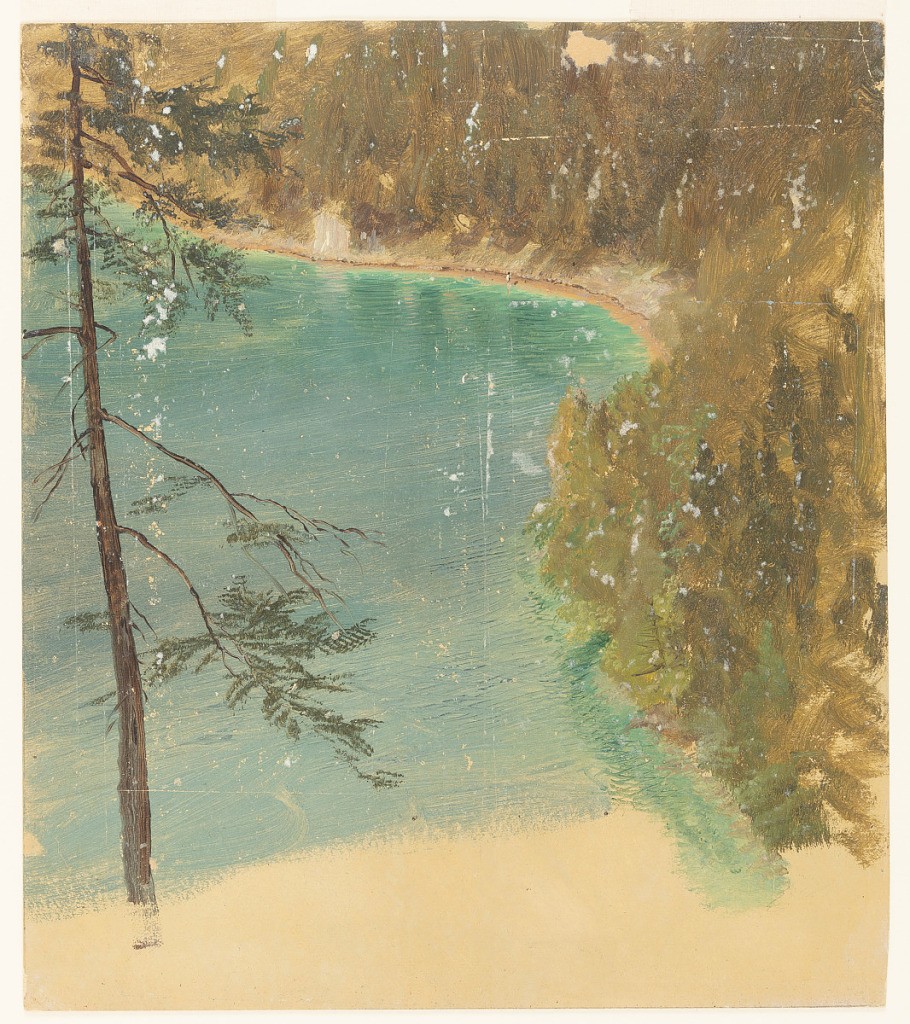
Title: Alpine Lake
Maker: Frederic Edwin Church, American, 1826–1900
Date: June - August, 1868
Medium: Oil and graphite on paperboard
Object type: Drawing
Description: Landscape sketch showing an elevated view of an alpine lake, possibly the Königssee in Bavaria, Germany. In the immediate foreground at left, a tall, slim conifer tree frames the view. At right, a steep, wooded slope curves into the distance and forms the abrupt shoreline of a lake with emerald-blue water. The lake extends from foreground to the middle distence, then out of frame at left. The tan color of the work's ground is visible along the lower margin.